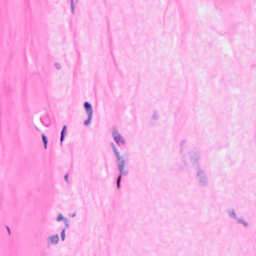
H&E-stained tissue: Breast